Question: At each time, any colored ball can be exchanged with the white ball. How many such exchanges are needed at least to make all the red balls arranged in front of the blue balls and blue balls in front of the yellow balls (white ball positions are arbitrary)?
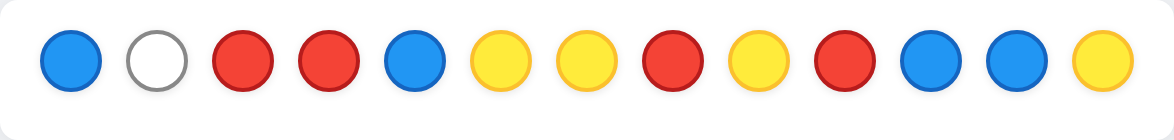
Answer: 7